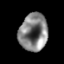
Tissue: lung
Cell type: Endothelial cells
Senescence score: 0.2046
Nuclear area (px): 1043
Mean DAPI intensity: 129.208